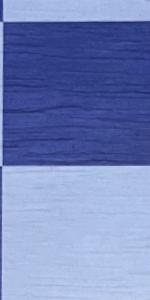
Label: Empty